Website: crate-barrel
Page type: billing-address
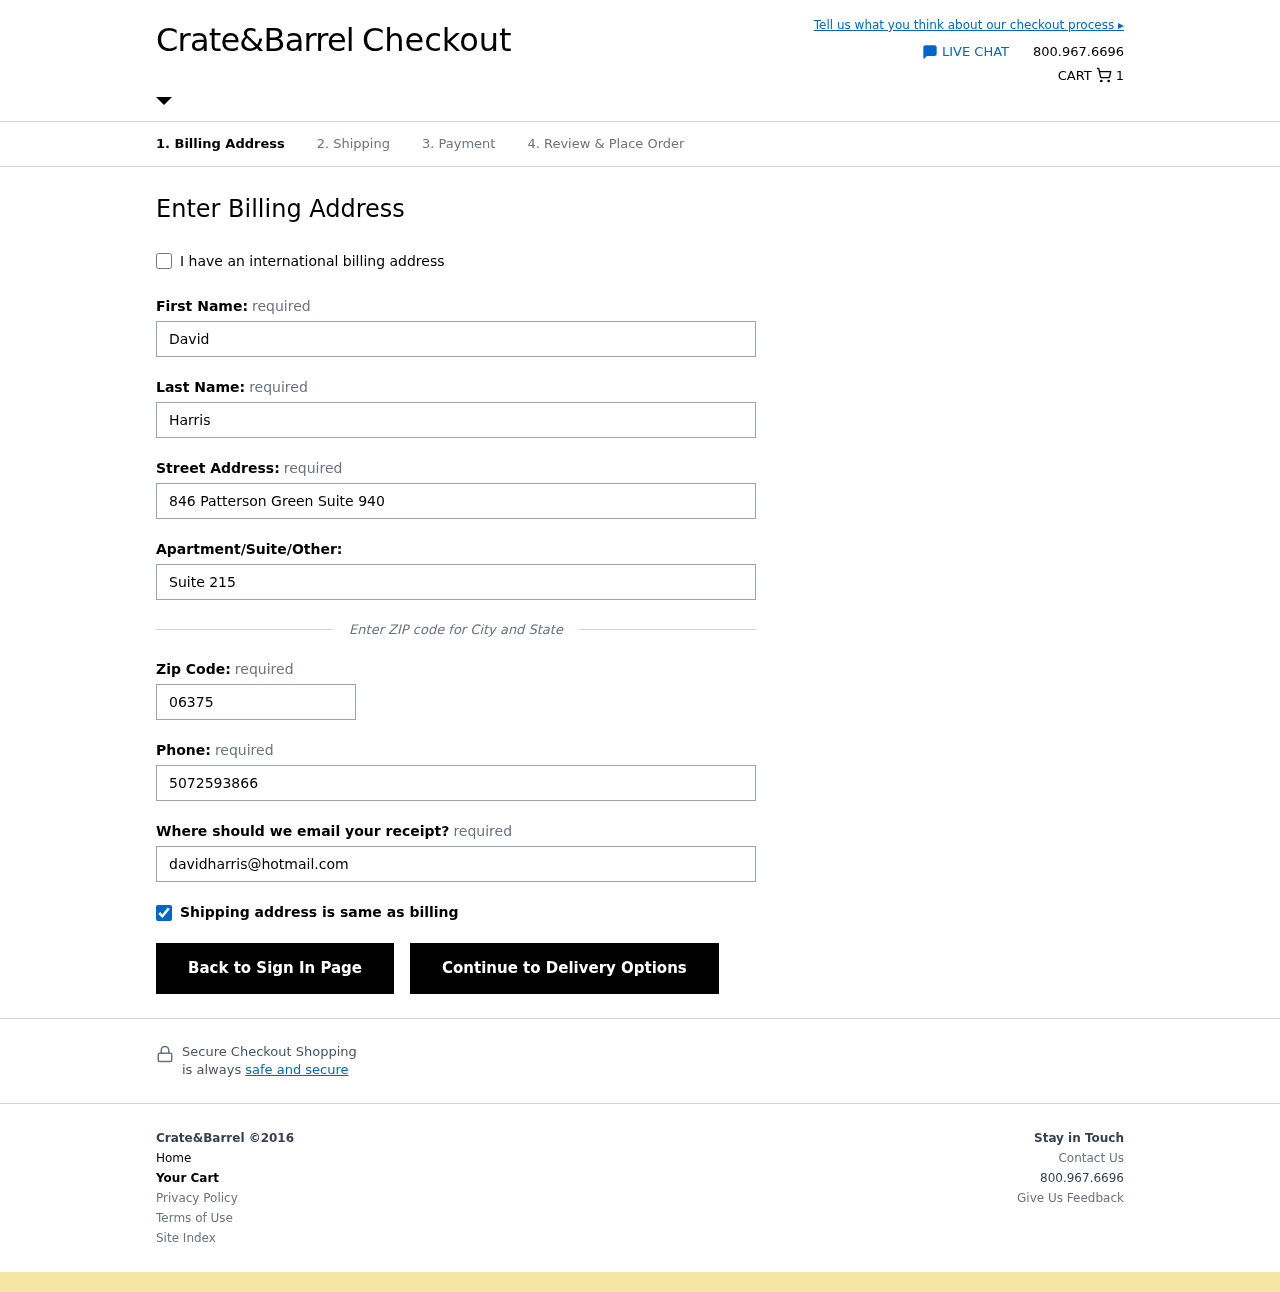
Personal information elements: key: PII_EMAIL
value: davidharris@hotmail.com
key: PII_FIRSTNAME
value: David
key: PII_LASTNAME
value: Harris
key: PII_PHONE
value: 5072593866
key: PII_POSTCODE
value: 06375
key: PII_STREET
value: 846 Patterson Green Suite 940
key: PII_STREET2
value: Suite 215
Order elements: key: ORDER_NUM_ITEMS
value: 1